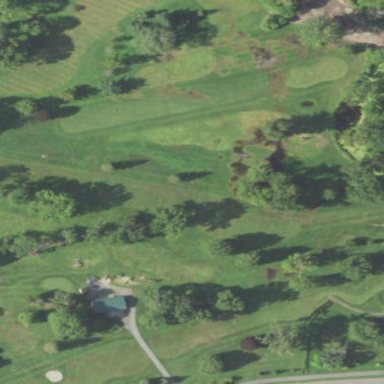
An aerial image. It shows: Golf fairway in the image.